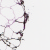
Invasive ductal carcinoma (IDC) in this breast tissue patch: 0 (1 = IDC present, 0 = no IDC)